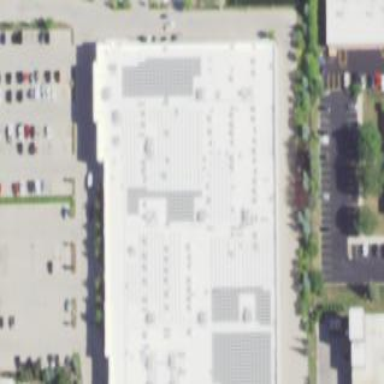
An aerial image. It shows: Retail building that houses department store.